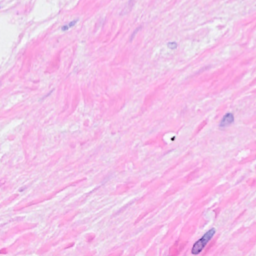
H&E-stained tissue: Breast